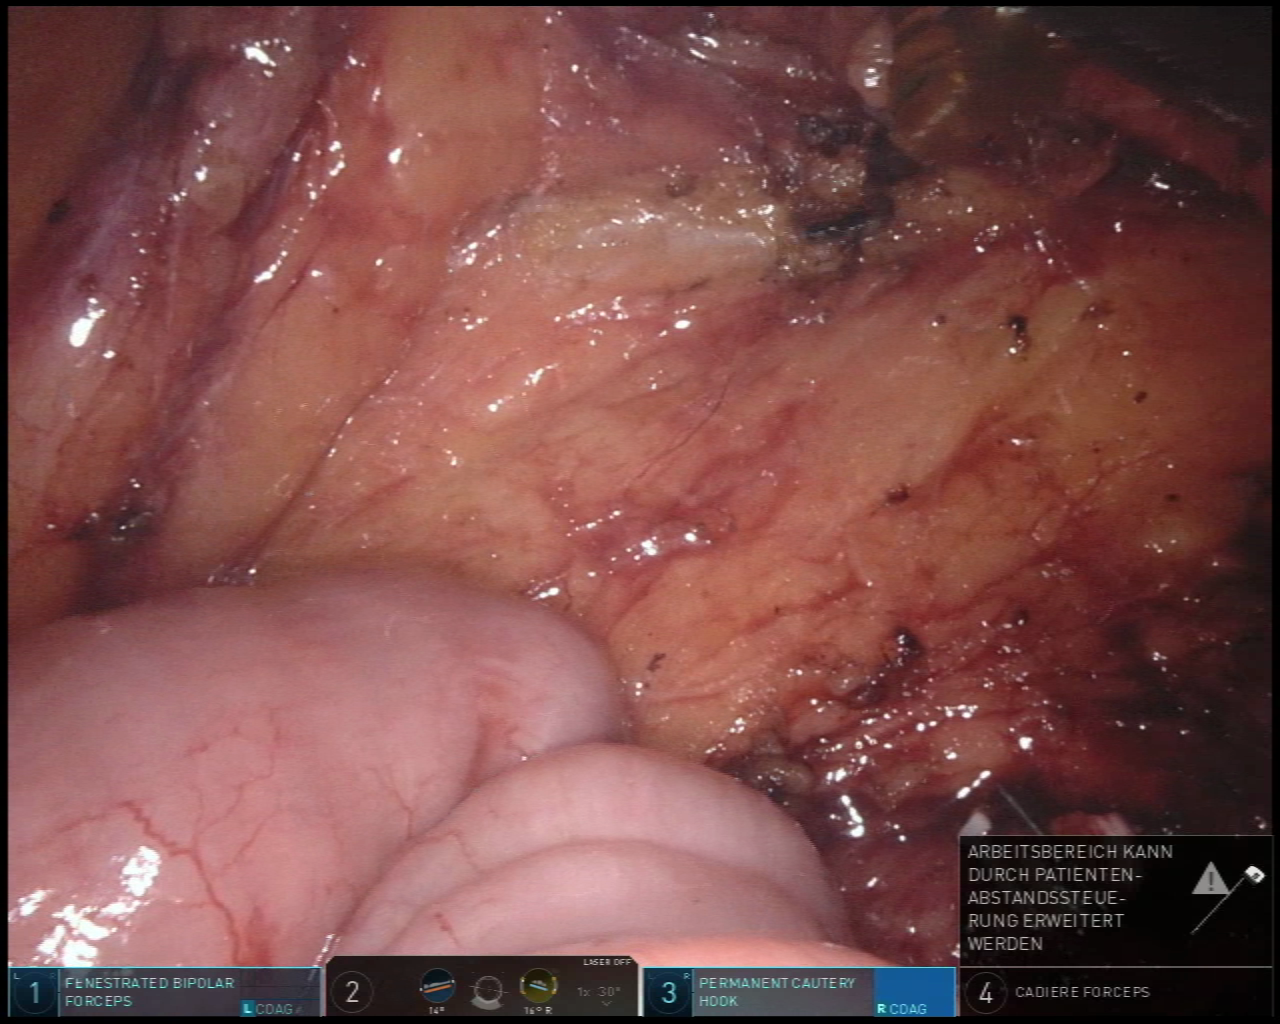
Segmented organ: intestinal_veins
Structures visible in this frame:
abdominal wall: no
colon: no
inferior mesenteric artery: no
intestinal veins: yes
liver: no
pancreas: no
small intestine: yes
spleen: no
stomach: no
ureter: no
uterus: no
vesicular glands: no